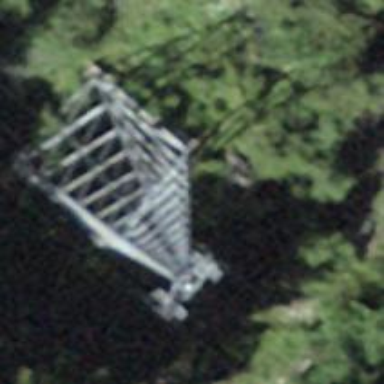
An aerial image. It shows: Pylon used for aerialway.